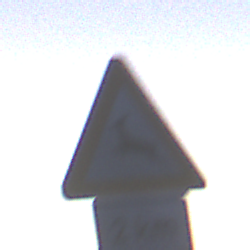
Verkehrszeichen: WildwechselRechts
Zusatzzeichen unten: Entfernungsangaben2
Umgebung: Outdoor, Nature
Tageszeit: SunriseSunset
Wetter: Clear
Licht: Natural
Jahreszeit: NotSpecified
Kontrast: LowContrast